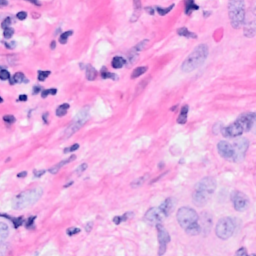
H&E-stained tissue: Breast